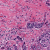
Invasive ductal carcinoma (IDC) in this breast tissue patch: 1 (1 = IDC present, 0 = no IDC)